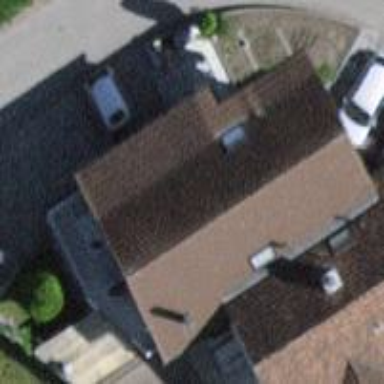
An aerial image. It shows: Semidetached house.